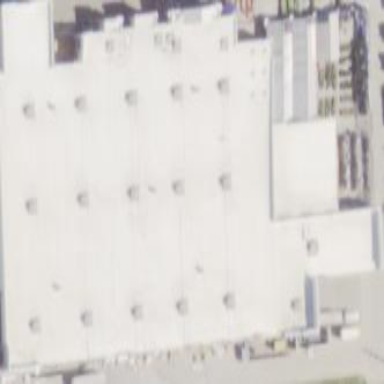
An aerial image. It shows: Commercial building.